Aerial crown-view tile of a tropical tree (Barro Colorado Island, Panama), acquired 20250715:
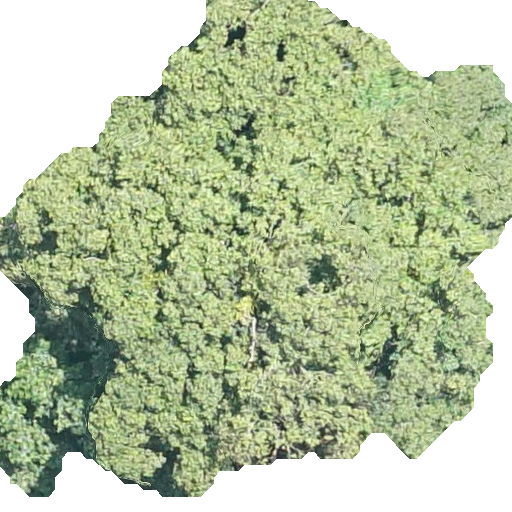
Species: Luehea seemannii
GBIF accepted scientific name: Luehea seemannii
Crown area: 288.983 m²